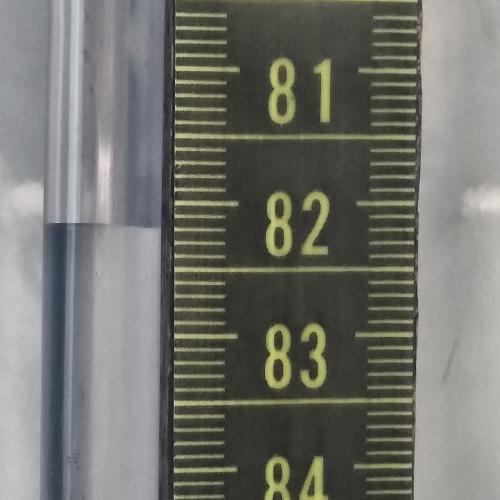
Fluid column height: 82.2 cm